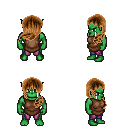
a pixel art fantasy rpg character, male body template, orc, green skin, brown tunic, magenta pants, brown left-swept hairstyle, four views (front, back, left, right), 2x2 character sprite sheet, small pixel art, hard edges, no anti-aliasing